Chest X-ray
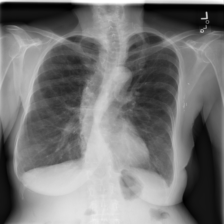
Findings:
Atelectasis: negative
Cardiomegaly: negative
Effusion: negative
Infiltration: negative
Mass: negative
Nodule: negative
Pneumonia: negative
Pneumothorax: positive
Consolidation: negative
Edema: negative
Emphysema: negative
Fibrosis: negative
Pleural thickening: negative
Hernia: negative